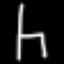
Label: chair